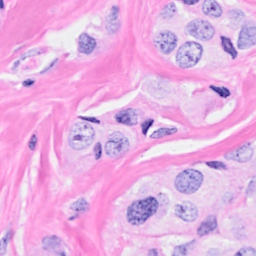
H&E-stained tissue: Breast